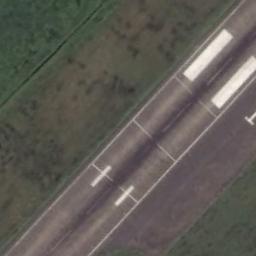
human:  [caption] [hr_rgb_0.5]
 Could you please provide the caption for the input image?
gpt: The runway with two aiming point markings goes through the lawn .

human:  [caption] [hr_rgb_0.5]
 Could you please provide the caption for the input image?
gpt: There is a green lawn next to the runway, With white dashes of varying thickness on the runway .

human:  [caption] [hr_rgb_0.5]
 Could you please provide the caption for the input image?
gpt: The grass is on either side of the runway .

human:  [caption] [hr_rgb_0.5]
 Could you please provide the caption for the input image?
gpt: The runway is on the bare land next to the grass .

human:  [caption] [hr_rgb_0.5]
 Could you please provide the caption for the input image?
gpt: There are green meadows beside the runway .